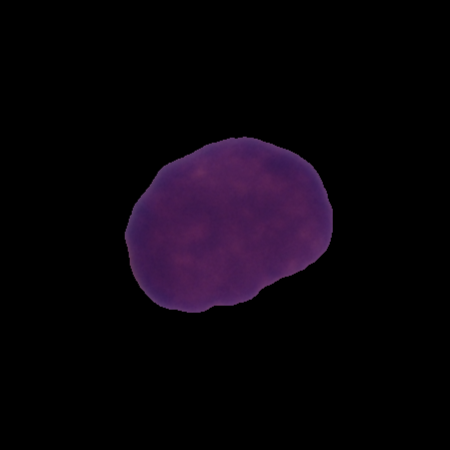
Label: healthy